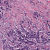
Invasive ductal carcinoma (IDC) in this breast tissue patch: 1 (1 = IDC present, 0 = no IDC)